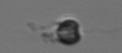
Label: Apedinella